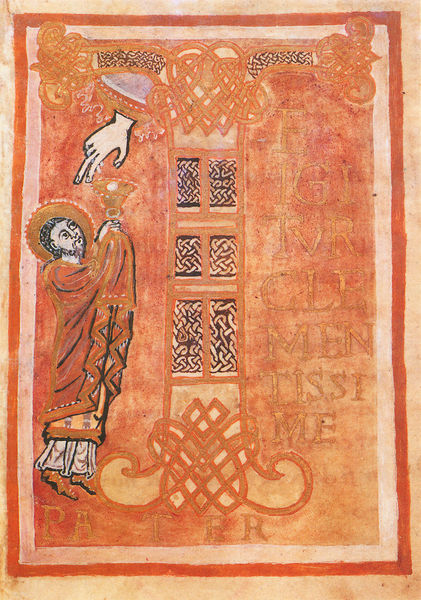
Titel: 1 Te igitur-Initiale mit Priester
Institution: Utrecht
Schlagwörter: gott, hand, mann, finger, ornament, teppich, knoten, rahmen, gewand, kelch, schrift, wandteppich, buch, seite, text, buchstabe, initiale, heiligenschein, nimbus, mittelalter, heiliger, latein, keltisch, buchmalerei, ornamen, irisch, flechtband, patene, übergeben, hand gottes, t